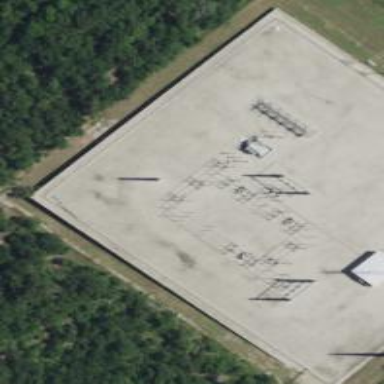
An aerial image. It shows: Switch used for power control.